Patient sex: M
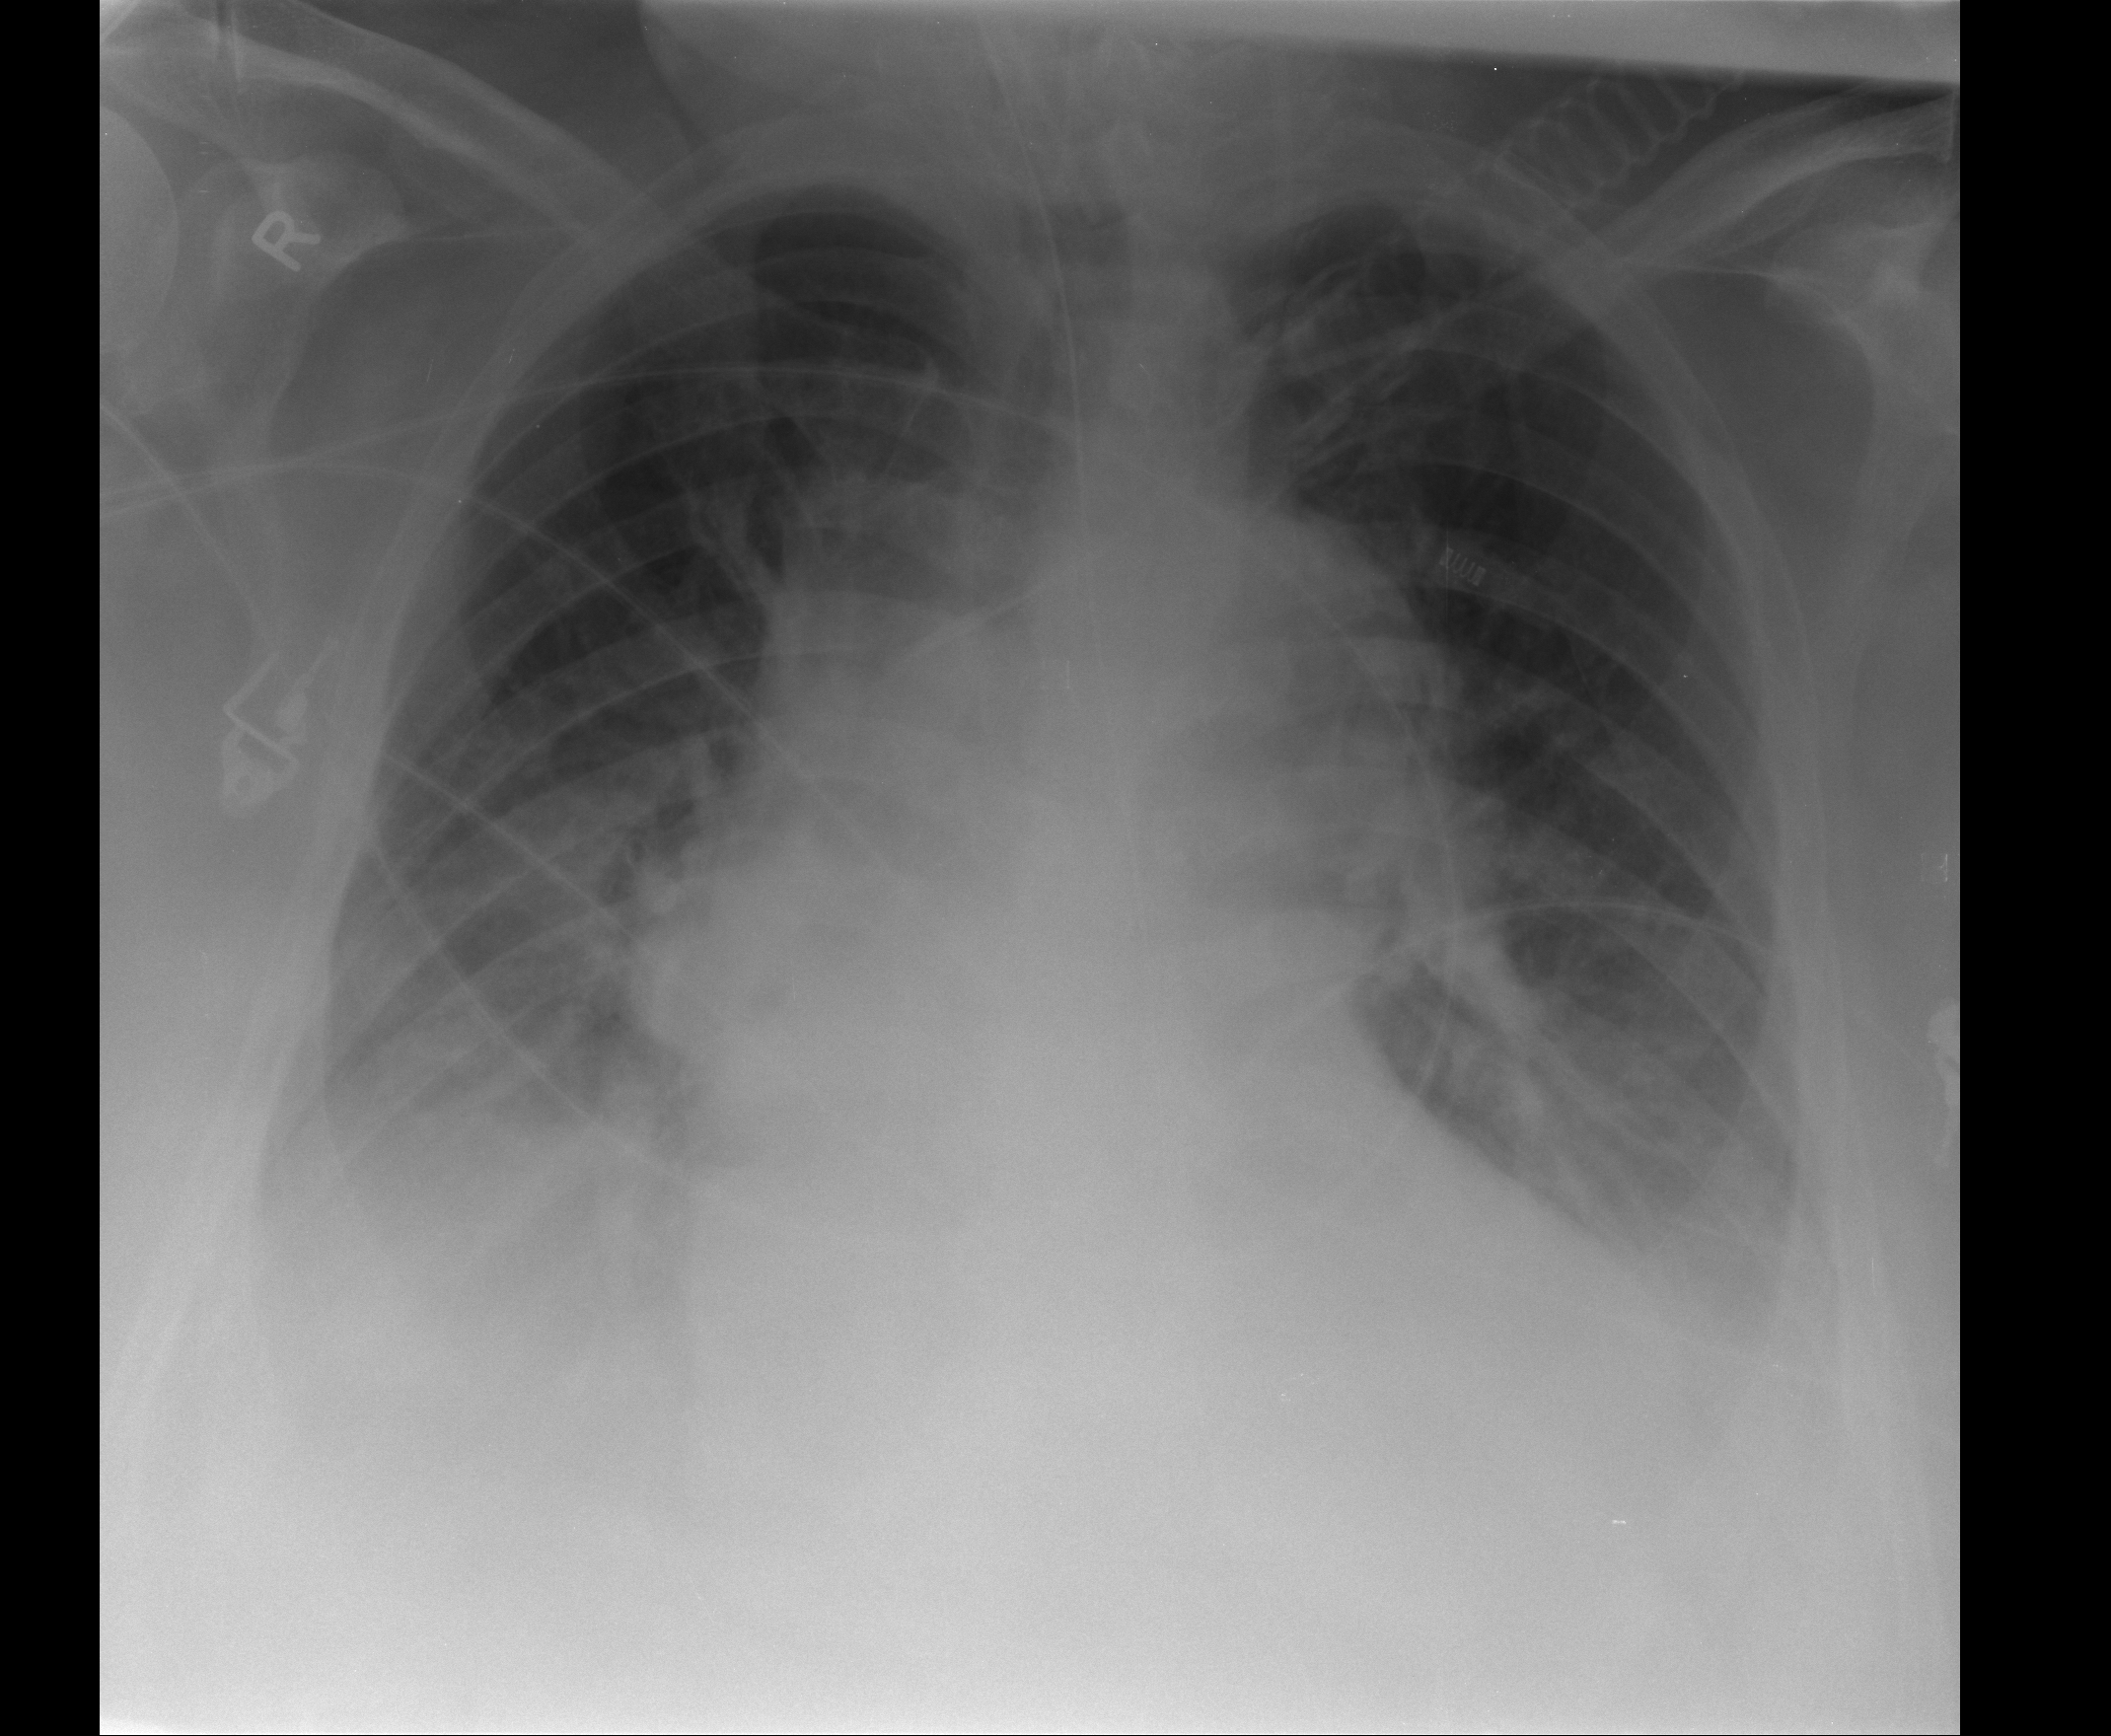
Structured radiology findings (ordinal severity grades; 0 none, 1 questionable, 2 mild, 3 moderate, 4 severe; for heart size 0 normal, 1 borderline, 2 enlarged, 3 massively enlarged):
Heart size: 0
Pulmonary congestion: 0
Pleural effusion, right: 2
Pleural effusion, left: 2
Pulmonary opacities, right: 0
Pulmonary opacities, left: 0
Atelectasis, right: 2
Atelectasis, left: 2